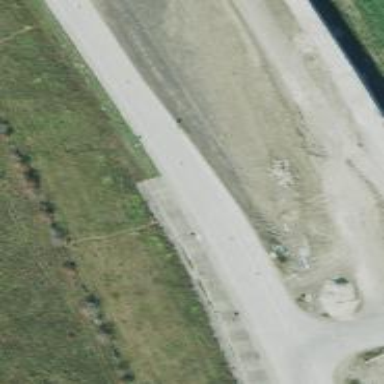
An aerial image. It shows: Tertiary road with frontage road along it.